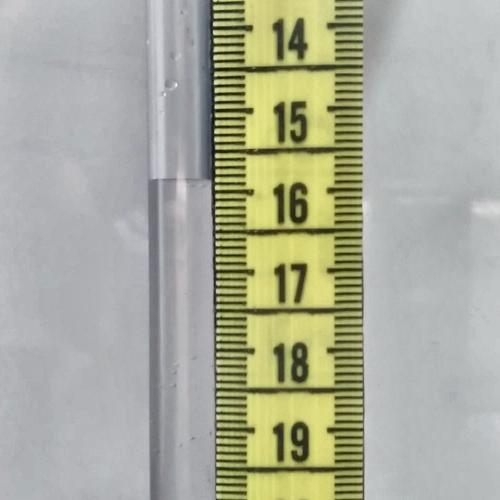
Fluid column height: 15.9 cm